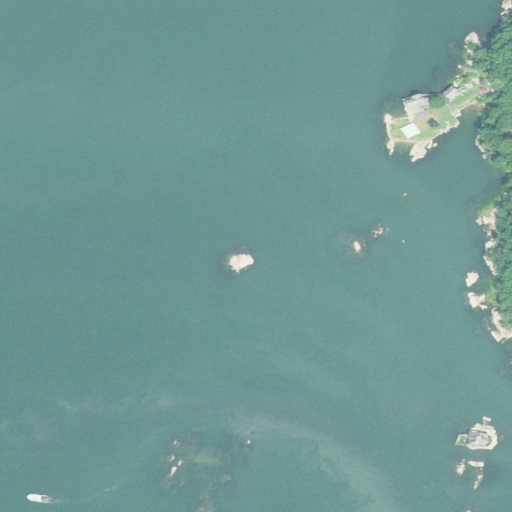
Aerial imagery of island in Connecticut named Democrat Rock containing open water, low intensity development, deciduous forest, barren land, mixed forest, and medium intensity development